Question:
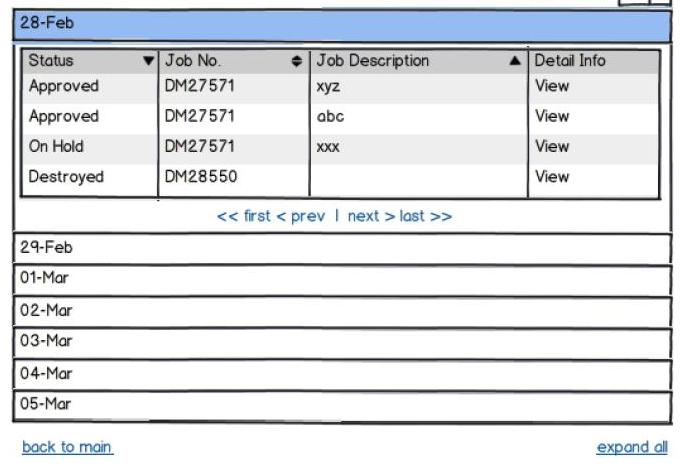
Answer: To me this looks like an accordion where each section holds a table with data for a specific date. What you could do in this case is to dynamically create DIV objects (for each data that you intend to represent) and in each div add GridView or DataGrid. Then you would have style those divs to get the desired look. On the other hand have a look at jQuery UI Accordion. I understand you are a novice but jQuery UI Accordion could help solve your problem <URL>.